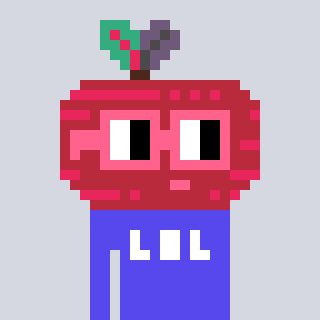
a pixel art character with square pink glasses, a beet-shaped head and a computerblue-colored body on a cool background